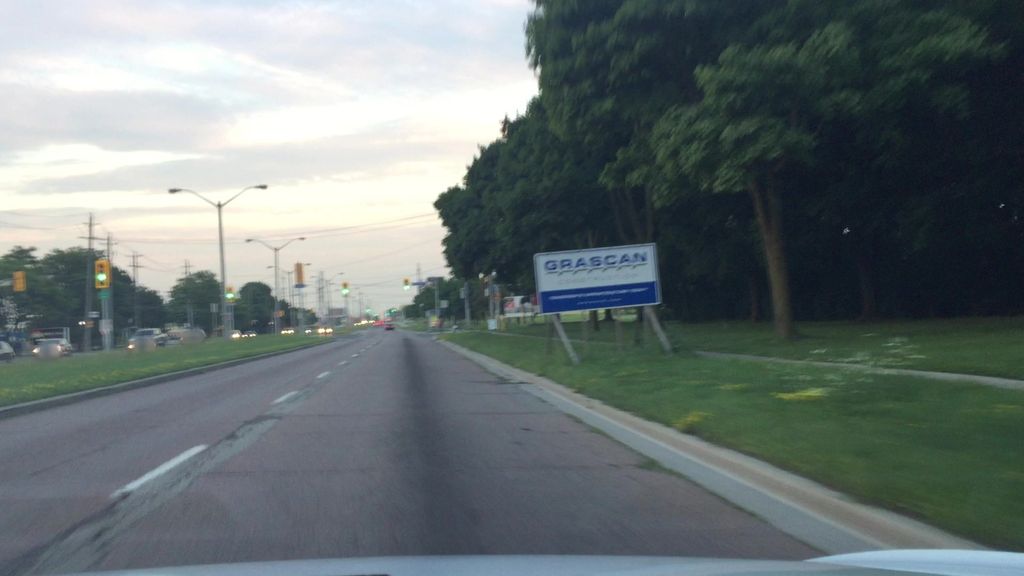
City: toronto